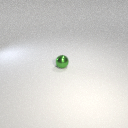
small green metal sphere